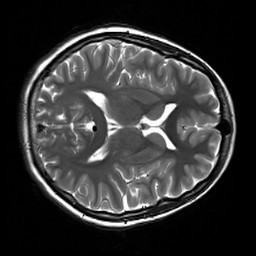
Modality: T2w
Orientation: axial
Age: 20
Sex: female
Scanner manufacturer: siemens
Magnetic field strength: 3 T
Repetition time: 7 s
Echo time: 0.09 s